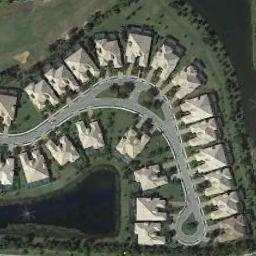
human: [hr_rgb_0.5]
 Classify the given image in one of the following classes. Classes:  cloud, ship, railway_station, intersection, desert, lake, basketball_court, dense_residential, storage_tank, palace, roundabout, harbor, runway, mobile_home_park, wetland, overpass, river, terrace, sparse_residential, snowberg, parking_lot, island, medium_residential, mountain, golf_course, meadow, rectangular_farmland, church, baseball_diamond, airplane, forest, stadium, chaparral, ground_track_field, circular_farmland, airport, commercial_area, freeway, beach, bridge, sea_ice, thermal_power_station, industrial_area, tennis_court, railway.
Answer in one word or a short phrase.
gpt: dense_residential